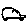
Label: car